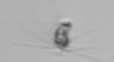
Label: Calciopappus